Aerial crown-view tile of a tropical tree (Barro Colorado Island, Panama), acquired 20241216:
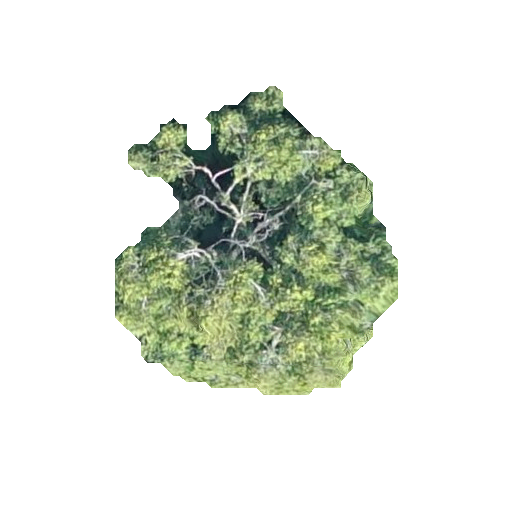
Species: Guatteria lucens
GBIF accepted scientific name: Guatteria lucens
Crown area: 87.504 m²